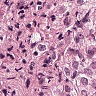
Metastatic tissue present: yes